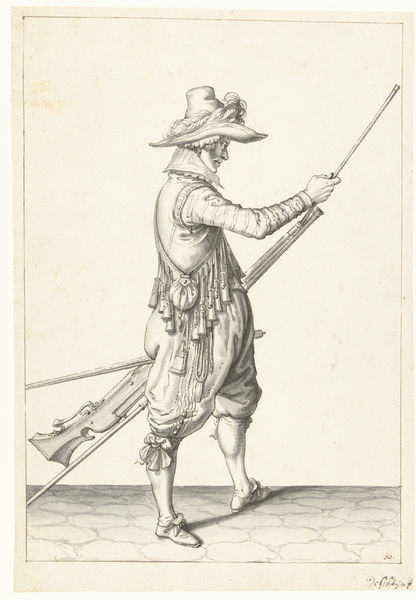
Titel: Soldaat die zijn laadstok in de houder onder de loop van zijn musket schuift
Künstler: Jacob de (II) Gheyn
Standort: Amsterdam
Institution: Rijksmuseum
Schlagwörter: hut, tod, laden, vorbereitung, krieg, not, zerstörung, gris, homme, fett, verderben, blanc, noir, chapeau, waffe, hässlich, bourgeois, verzweifelt, fusil, feu, arme, gewonnen, botte, rumpelstilzchen, nettoie, nettoyant